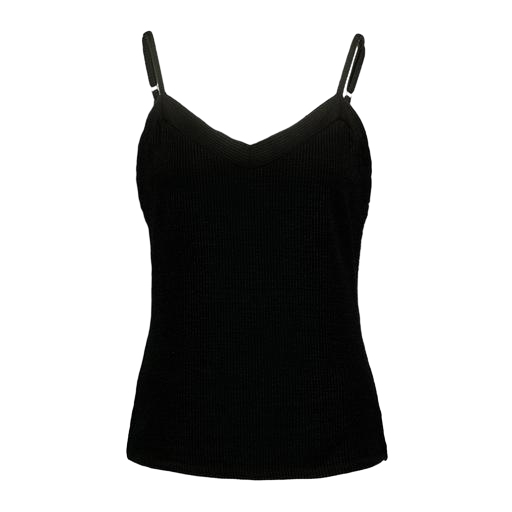
black v-neck cami, black valencia tank top, black v-neck clean cami, white background